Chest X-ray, AP view. Patient: 35 years old, sex M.
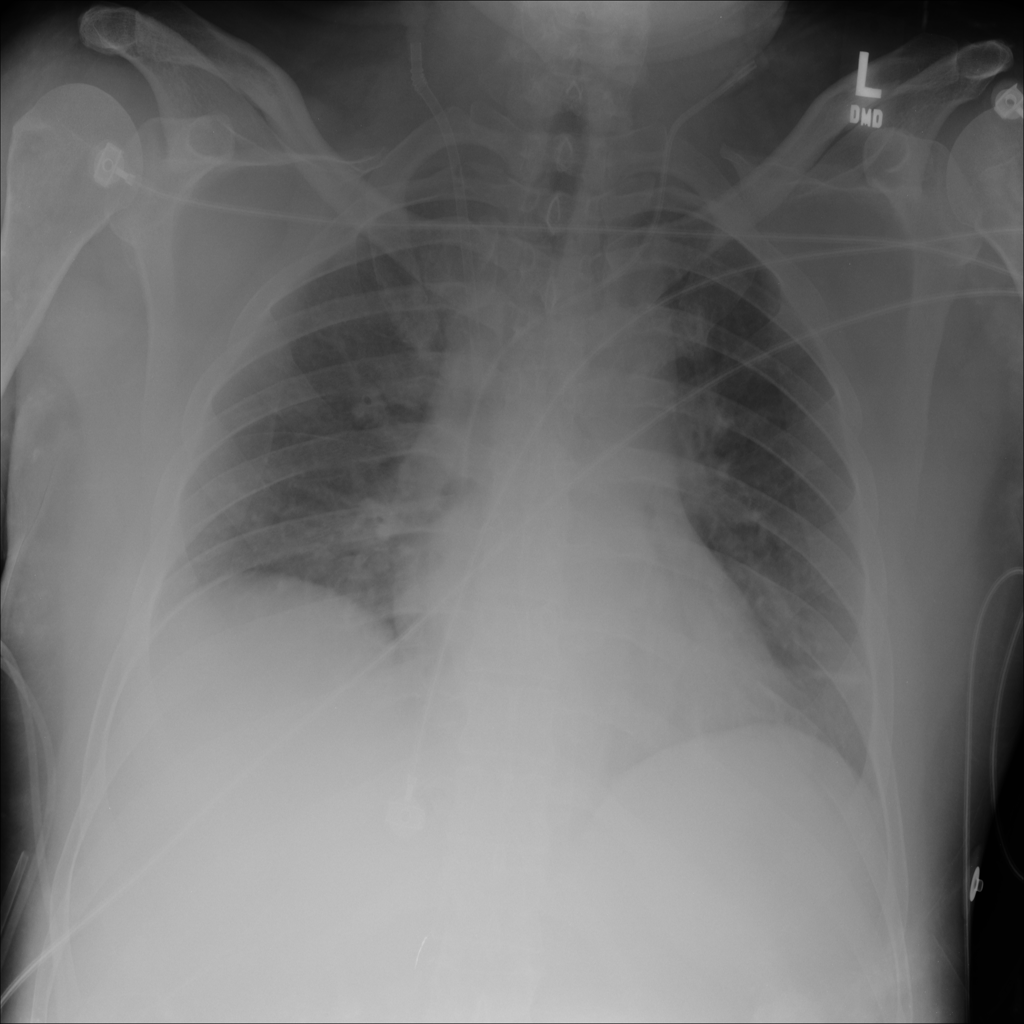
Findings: Atelectasis